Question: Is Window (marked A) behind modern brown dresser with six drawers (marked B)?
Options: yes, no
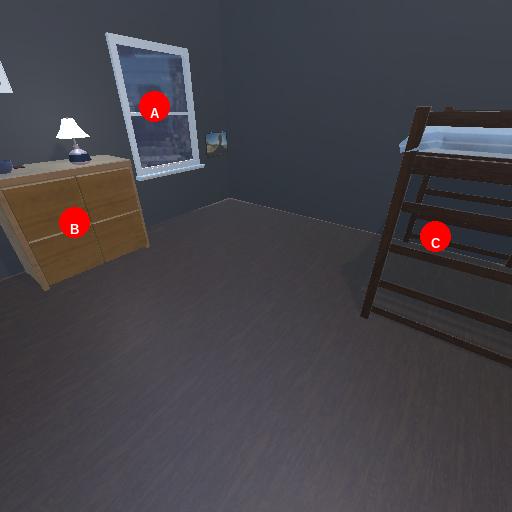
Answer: yes